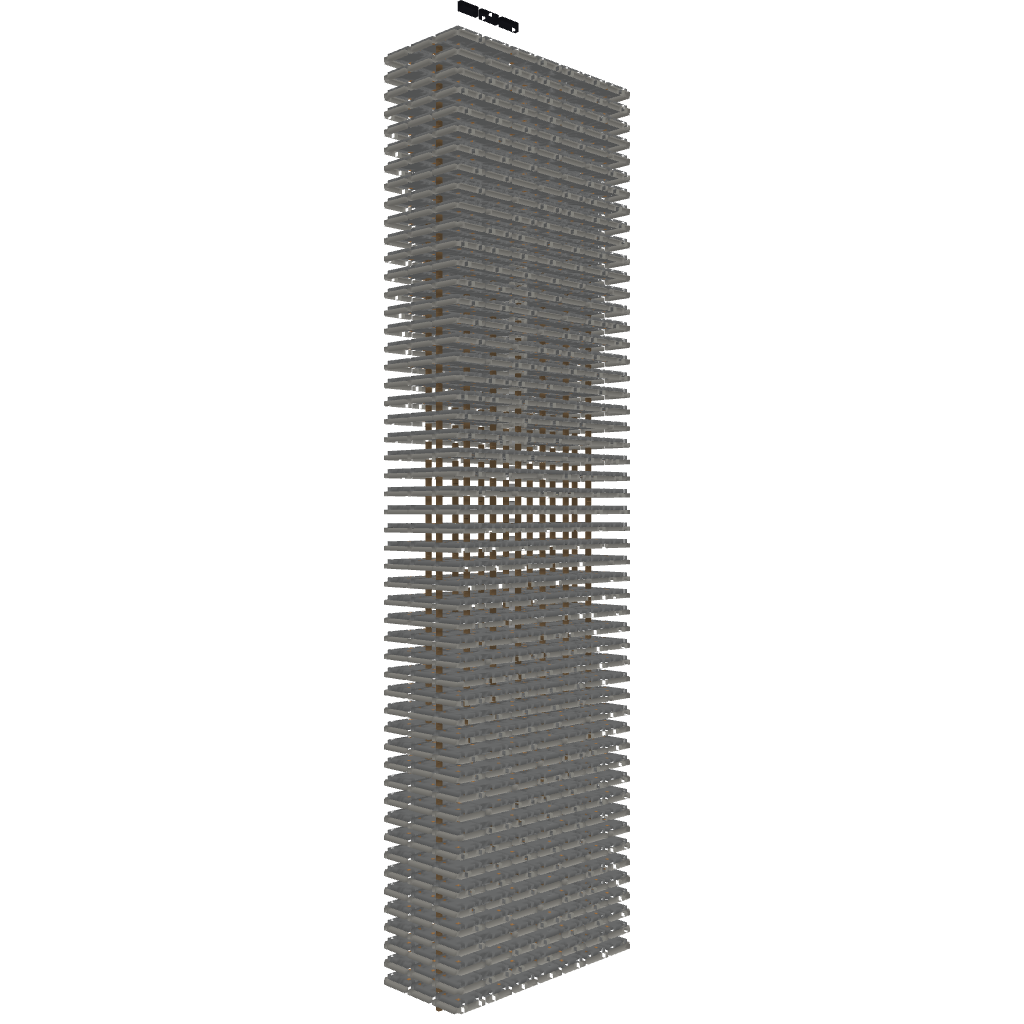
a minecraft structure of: Minecraft Condominium 1